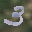
Label: 3